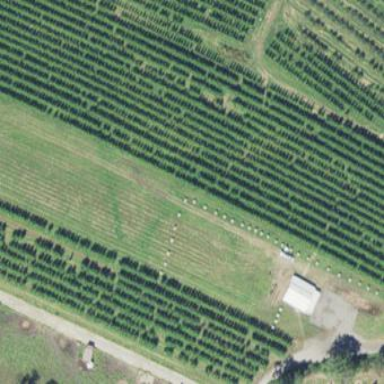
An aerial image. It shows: Orchard.